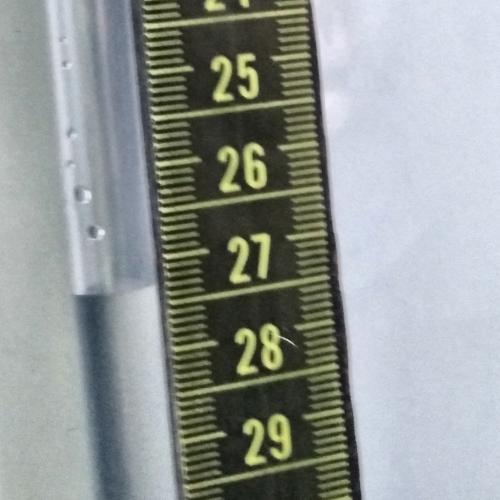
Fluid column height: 27.3 cm